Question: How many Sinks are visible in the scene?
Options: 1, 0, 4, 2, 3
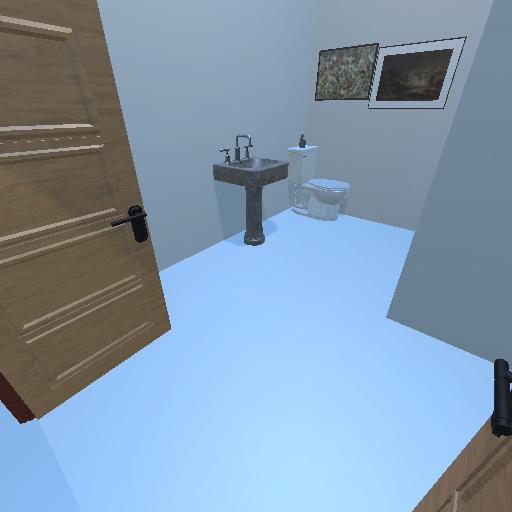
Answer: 1